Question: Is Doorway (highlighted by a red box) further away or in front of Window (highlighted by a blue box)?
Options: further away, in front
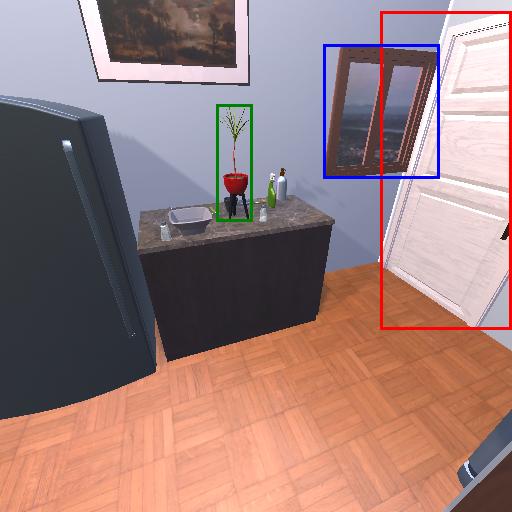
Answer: further away